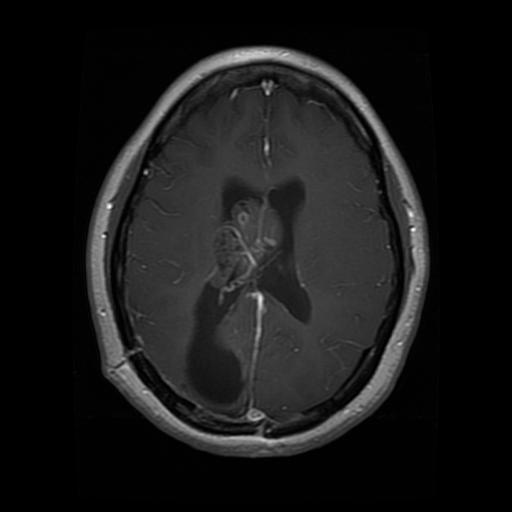
Label: glioma